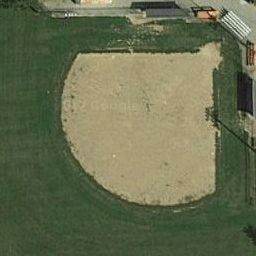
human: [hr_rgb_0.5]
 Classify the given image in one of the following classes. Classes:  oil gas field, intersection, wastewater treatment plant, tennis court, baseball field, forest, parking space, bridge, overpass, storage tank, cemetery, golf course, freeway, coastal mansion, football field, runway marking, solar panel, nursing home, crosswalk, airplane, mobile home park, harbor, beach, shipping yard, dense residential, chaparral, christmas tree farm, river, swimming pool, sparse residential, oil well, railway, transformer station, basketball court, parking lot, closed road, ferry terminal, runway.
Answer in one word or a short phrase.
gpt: baseball field